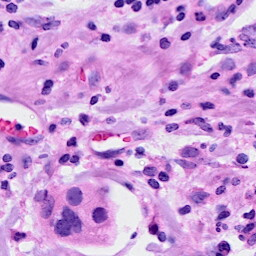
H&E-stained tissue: Breast